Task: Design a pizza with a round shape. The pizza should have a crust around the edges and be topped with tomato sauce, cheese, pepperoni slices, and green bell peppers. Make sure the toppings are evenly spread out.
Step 686:
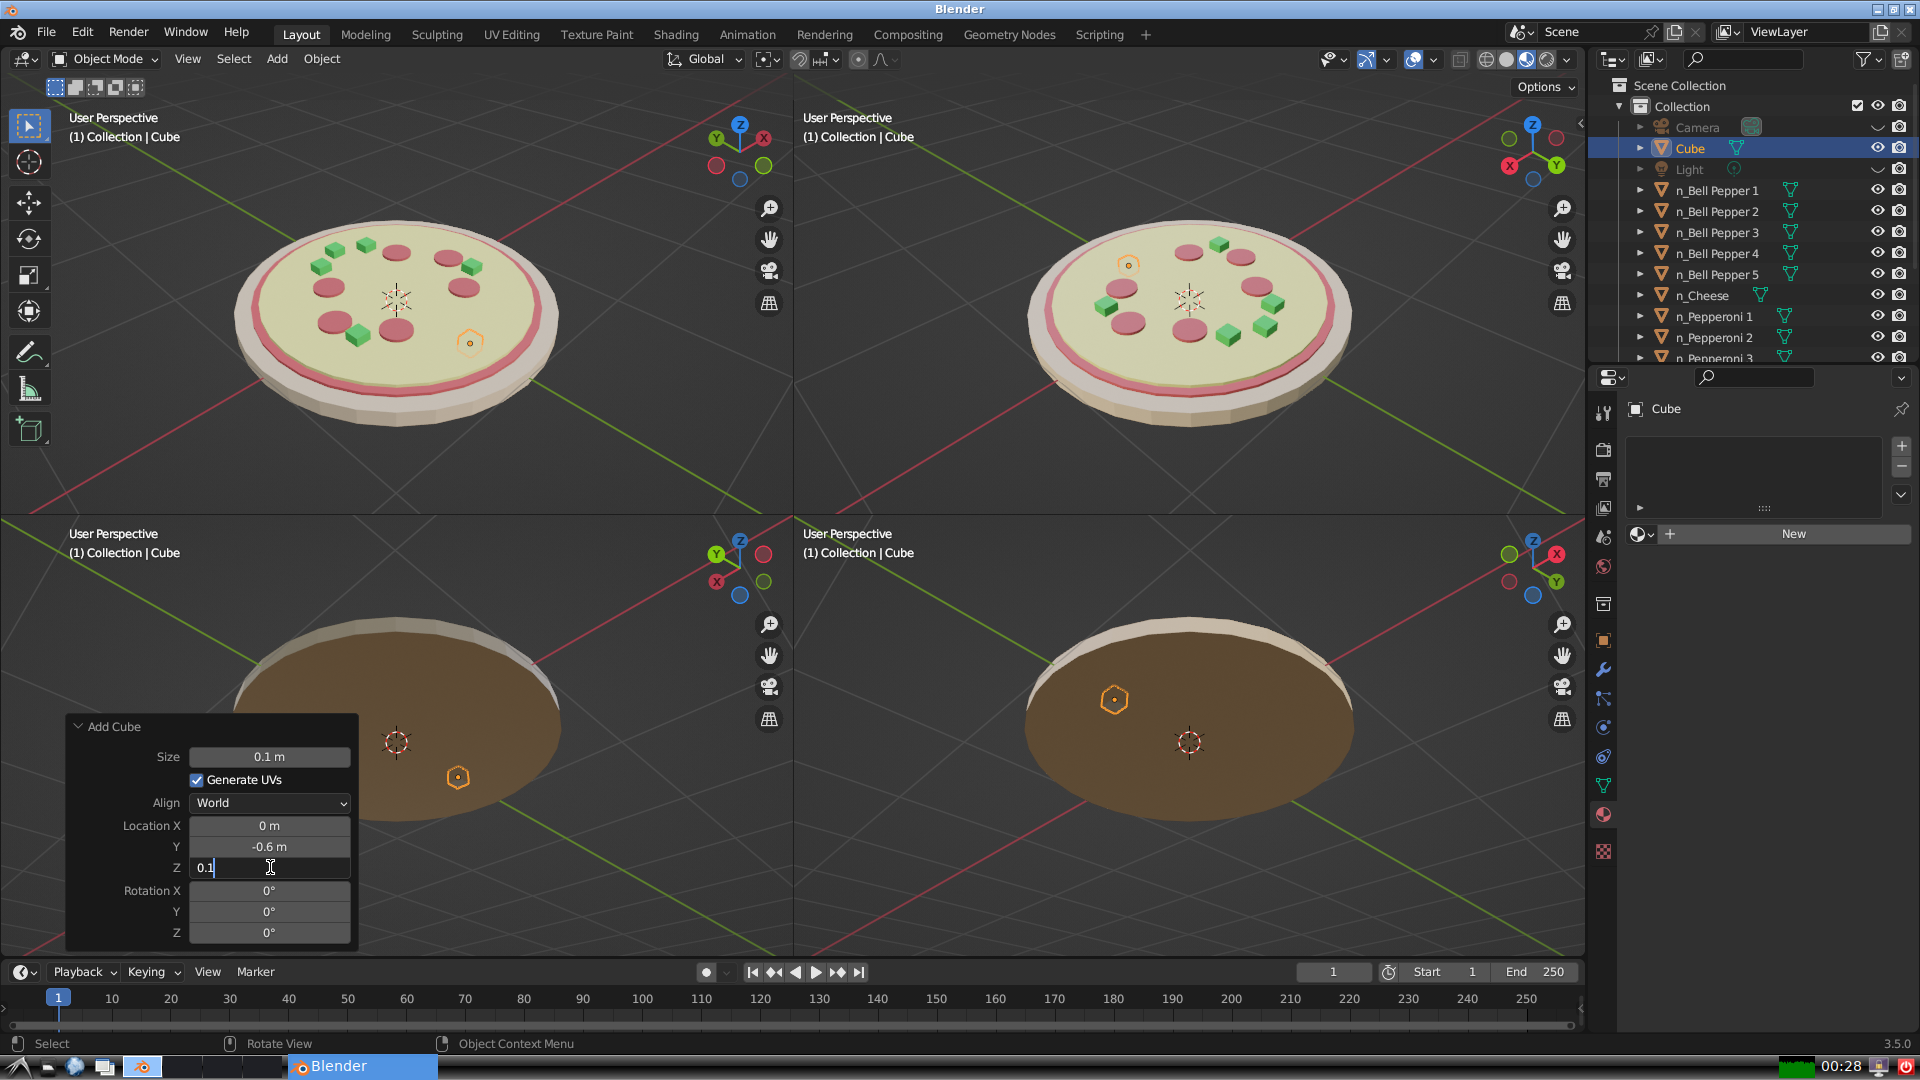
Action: {"key_press": ['Return']}